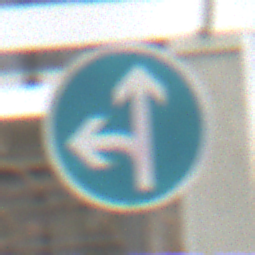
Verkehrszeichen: VorgeschriebeneFahrtrichtungGeradeausOderLinks
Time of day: Midday
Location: Outdoor (Urban)
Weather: Overcast
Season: NotSpecified
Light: Natural